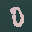
Label: 0